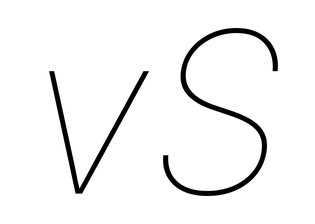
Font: Inter-Italic_Thin_Italic